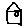
Label: house